Question: When I try to retrieve just 'grid.getStore().getUpdatedRecords()', it works just fine, but when trying to enter that object and retrieve data from(data), I get
'''
plugins: [
Ext.create('Ext.grid.plugin.RowEditing', {
clicksToMoveEditor: 1,
listeners: {
'edit': function () {
var grid = Ext.getCmp('dataGrid');
var editedRecords = grid.getStore().getUpdatedRecords(); // <---- OK
//var editedFirstName = editedRecords.data.FirstName;
//console.log(editedFirstName);
console.log(editedRecords);
}
}
})
]
'''
Here is my Firebug showing that this object has

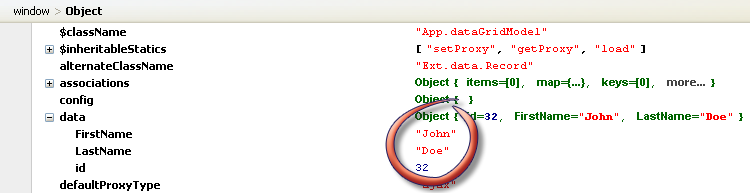
Answer: getUpdatedRecords returns an array of modified records. So you're code should be ...
'''
var grid = Ext.getCmp('dataGrid');
var editedRecords = grid.getStore().getUpdatedRecords(); // <---- OK
var editedFirstName = editedRecords[0].data.FirstName;
'''
Considering that you are commiting the updated record after each edit, otherwise the method will return also other previous modified records.
Also there is an easier way to do this, and also more practical. The row editing event click takes two parameters the editor and the object e which contains:
'''
grid - The grid this editor is on
view - The grid view
store - The grid store
record - The record being edited
row - The grid table row
column - The grid Column defining the column that initiated the edit
rowIdx - The row index that is being edited
colIdx - The column index that initiated the edit
'''
So you're code should be
'''
'edit': function (editor,e) {
var grid = e.grid;
var record = e.record;
console.log(record.data.FirstName);
}
'''